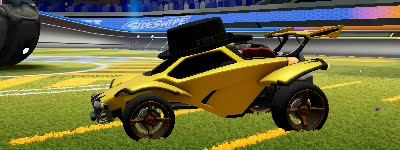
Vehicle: octane